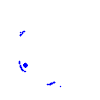
Particle: electron